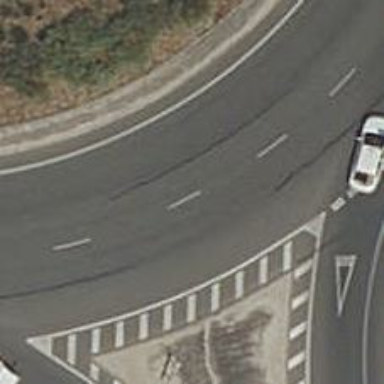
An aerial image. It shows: Roundabout at primary highway.